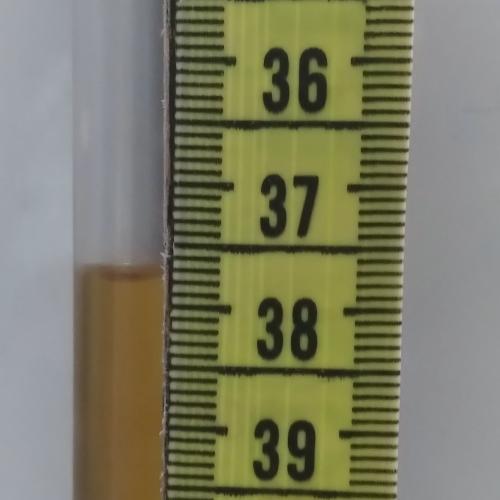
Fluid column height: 37.8 cm